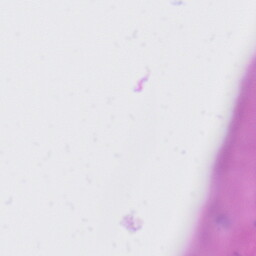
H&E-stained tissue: Liver